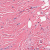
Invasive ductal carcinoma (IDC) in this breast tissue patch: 0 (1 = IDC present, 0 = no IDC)